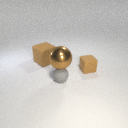
small brown rubber cube behind small gray rubber sphere